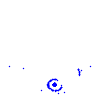
Particle: pion